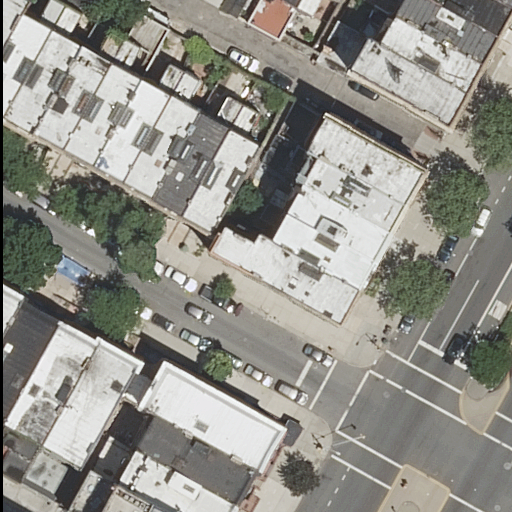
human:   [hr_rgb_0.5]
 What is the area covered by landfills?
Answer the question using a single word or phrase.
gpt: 0m2

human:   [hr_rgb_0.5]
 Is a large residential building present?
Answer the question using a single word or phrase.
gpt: no

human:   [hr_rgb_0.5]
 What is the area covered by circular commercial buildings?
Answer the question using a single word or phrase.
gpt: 0m2

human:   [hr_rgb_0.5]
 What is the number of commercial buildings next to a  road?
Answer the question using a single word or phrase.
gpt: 0

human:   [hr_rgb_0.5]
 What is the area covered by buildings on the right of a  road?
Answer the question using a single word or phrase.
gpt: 3578m2

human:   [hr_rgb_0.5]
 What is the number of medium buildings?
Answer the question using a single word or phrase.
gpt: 22

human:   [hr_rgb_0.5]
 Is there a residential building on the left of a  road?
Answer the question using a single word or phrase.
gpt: yes

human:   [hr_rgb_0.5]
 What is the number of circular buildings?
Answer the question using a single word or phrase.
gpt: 0

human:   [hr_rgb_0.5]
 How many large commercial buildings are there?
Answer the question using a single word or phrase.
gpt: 0

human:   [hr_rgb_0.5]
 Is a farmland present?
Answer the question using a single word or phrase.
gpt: no

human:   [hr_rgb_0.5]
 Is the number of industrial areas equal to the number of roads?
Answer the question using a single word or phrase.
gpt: no

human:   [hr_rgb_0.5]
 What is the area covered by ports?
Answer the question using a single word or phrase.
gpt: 0m2

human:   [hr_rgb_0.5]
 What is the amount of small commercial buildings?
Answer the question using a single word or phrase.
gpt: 0

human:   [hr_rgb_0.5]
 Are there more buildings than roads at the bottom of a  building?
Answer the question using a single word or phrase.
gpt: yes

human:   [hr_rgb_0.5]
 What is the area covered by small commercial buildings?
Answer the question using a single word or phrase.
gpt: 0m2

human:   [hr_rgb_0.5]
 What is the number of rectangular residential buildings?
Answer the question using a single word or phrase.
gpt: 28

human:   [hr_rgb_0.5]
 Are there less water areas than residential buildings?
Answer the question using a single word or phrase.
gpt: yes

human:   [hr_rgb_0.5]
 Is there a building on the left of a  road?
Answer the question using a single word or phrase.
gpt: yes

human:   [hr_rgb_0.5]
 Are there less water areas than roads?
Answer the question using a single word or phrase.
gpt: yes

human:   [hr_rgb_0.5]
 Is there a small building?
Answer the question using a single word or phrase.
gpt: yes

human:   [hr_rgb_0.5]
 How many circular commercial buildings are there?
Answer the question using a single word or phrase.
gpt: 0

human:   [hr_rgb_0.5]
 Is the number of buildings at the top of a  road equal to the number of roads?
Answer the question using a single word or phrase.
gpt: no

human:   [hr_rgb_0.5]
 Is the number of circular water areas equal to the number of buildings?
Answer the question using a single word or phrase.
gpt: no

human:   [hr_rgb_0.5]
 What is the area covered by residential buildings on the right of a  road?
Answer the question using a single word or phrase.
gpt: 3578m2

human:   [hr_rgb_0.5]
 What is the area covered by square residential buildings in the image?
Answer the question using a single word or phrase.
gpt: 0m2

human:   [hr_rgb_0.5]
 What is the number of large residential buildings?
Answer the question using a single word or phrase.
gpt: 0

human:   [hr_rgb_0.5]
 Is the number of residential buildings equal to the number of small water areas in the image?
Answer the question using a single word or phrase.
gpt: no

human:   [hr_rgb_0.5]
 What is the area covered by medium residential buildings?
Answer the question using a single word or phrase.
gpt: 3850m2

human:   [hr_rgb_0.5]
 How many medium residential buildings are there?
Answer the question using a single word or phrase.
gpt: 22

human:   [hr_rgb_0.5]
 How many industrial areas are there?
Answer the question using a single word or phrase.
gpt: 0

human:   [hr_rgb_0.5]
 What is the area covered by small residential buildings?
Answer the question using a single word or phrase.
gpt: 322m2

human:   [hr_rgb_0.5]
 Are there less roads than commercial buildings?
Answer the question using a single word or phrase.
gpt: no

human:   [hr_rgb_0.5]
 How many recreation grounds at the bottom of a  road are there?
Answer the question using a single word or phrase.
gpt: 0

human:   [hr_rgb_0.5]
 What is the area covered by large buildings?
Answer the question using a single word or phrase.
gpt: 0m2

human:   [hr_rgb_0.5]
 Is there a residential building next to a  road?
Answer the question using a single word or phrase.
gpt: yes

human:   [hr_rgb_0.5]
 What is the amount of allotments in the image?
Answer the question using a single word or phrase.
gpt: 0